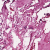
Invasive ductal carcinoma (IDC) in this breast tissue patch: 0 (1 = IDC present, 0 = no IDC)